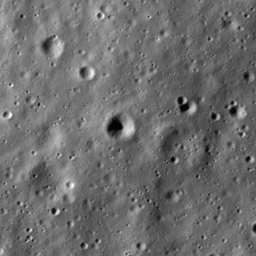
Host type: hard_negative
Lunar coordinates: latitude -35.193, longitude -2.088